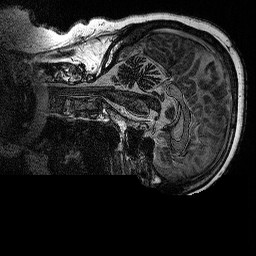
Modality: MP2RAGE
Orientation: sagittal
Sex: female
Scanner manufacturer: siemens
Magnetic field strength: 3 T
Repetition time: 5 s
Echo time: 0.00292 s